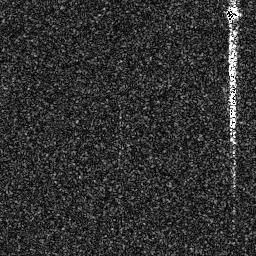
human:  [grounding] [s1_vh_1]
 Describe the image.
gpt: In the satellite image, there is  <ref>1 small ship </ref> <box>[[86, 1, 94, 8, 0]]</box> located at top right.